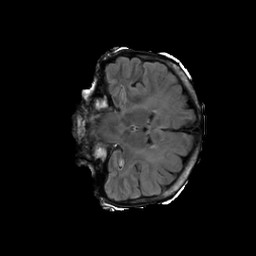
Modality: FLAIR
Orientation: coronal
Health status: ill
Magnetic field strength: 3 T